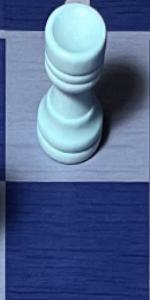
Label: Empty